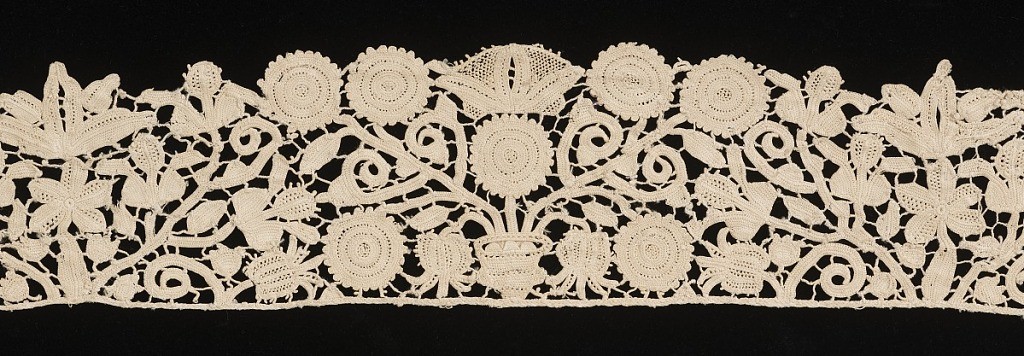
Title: Border
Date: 17th century
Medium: linen Technique: needle lace (punto in aria)
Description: Band of floral and foliated forms densely spaced and connected by brides. Modes: portes.